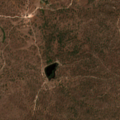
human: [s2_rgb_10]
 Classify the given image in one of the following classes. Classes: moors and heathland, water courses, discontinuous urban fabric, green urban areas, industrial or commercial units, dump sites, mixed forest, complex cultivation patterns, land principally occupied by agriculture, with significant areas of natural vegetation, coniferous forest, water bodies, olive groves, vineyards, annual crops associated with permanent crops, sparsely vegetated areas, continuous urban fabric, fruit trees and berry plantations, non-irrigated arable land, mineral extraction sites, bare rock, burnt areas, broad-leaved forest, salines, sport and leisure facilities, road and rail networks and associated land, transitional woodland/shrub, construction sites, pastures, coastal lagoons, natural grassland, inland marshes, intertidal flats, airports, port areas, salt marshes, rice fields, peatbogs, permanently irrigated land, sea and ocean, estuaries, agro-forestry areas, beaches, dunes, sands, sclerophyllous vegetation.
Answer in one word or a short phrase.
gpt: agro-forestry areas, broad-leaved forest